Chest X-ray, AP view. Patient: 59 years old, sex M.
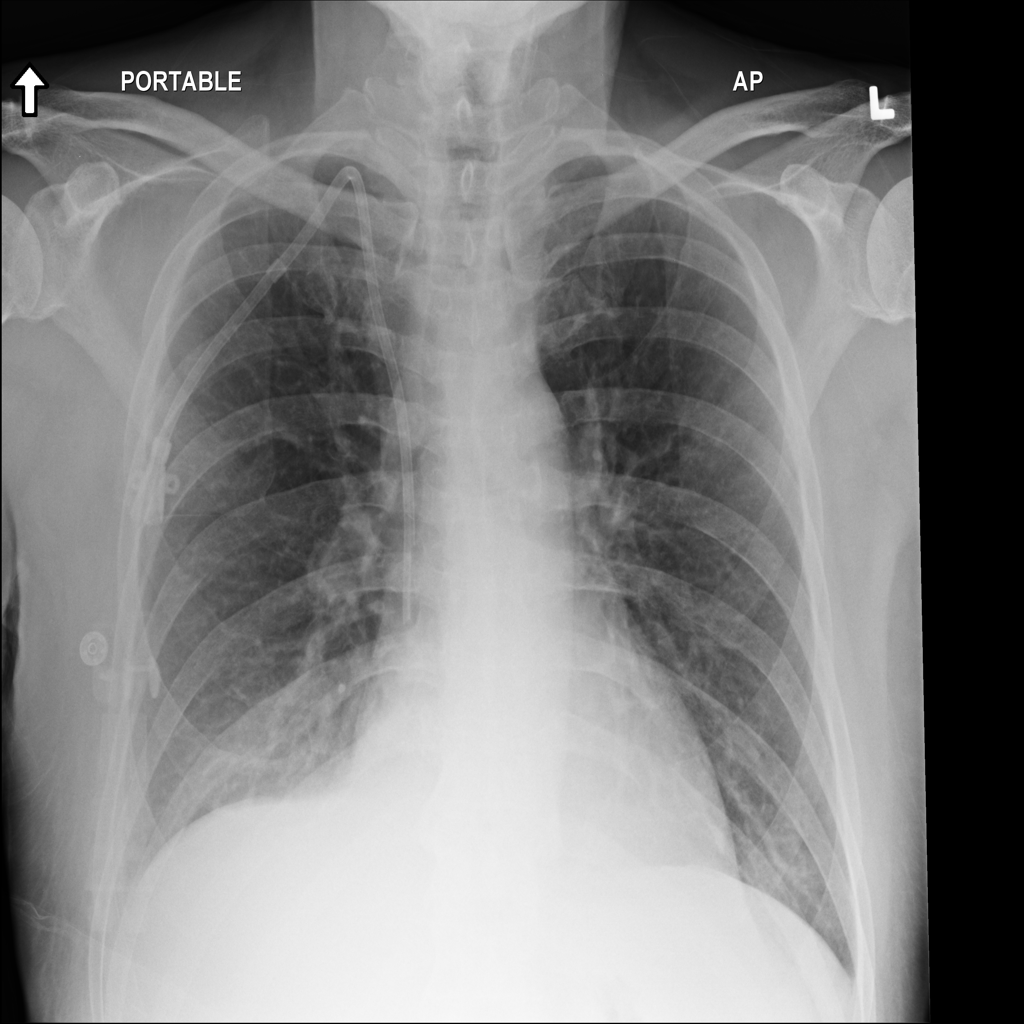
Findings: Atelectasis, Infiltration